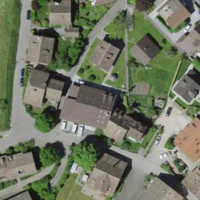
EUNIS habitat code: 54
Species observed at this site:
Epipactis atrorubens